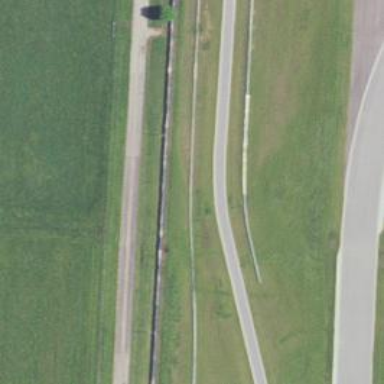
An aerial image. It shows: Asphalt raceway designed for motor sports.